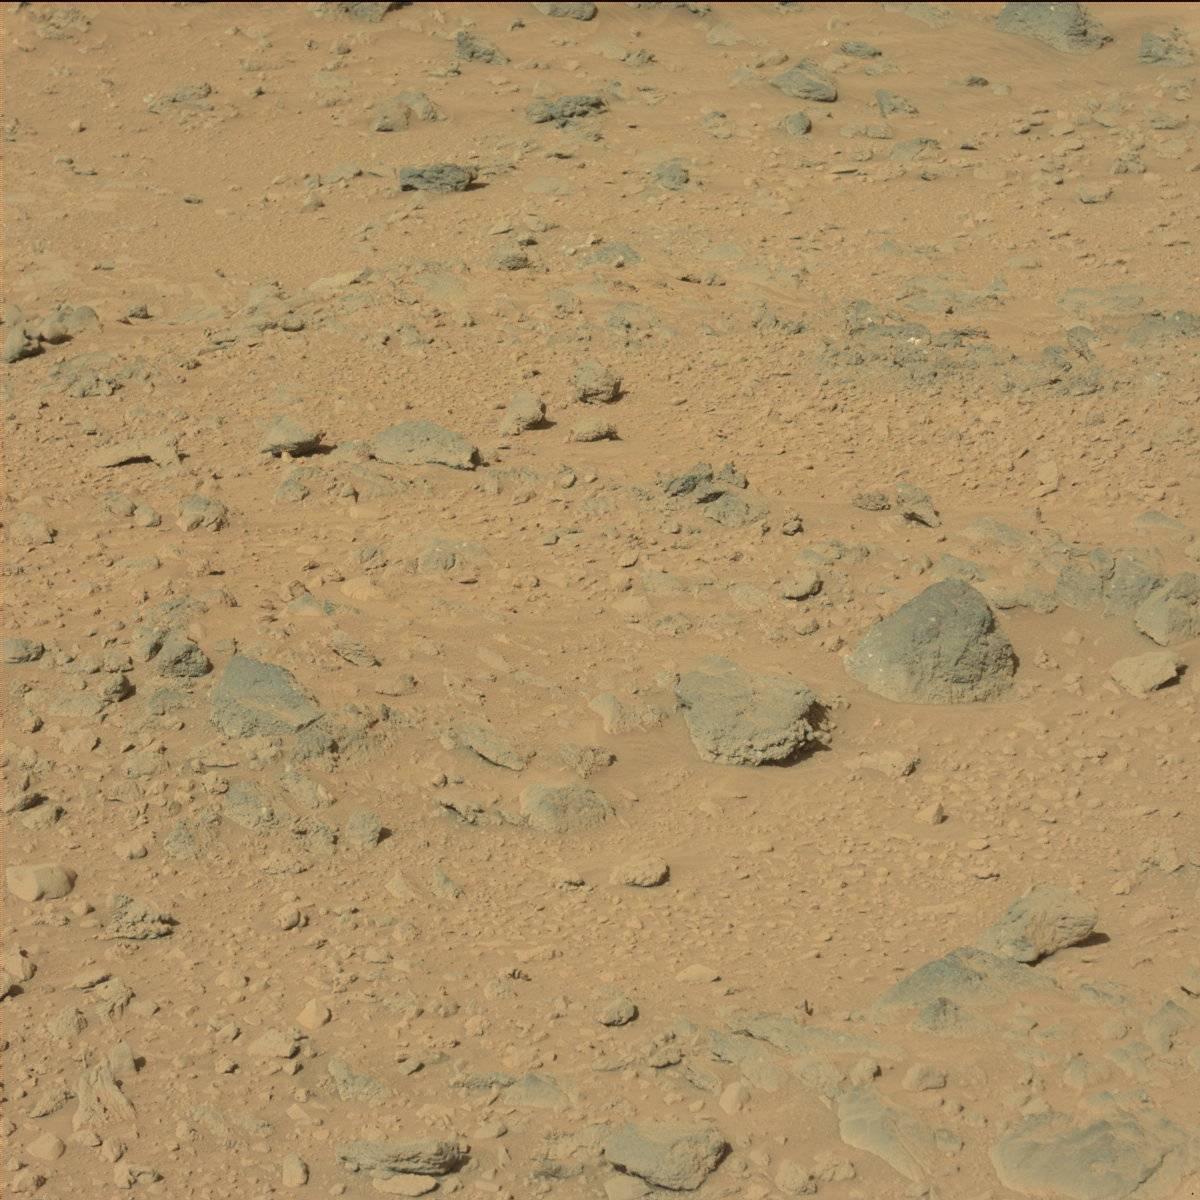
Terrain classes present: Bedrock, Rock, Sand / Soil